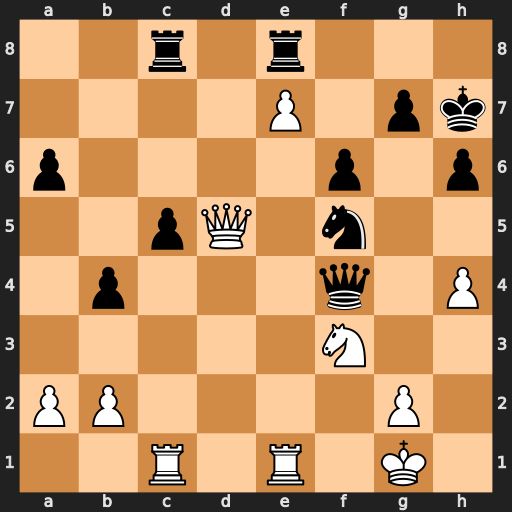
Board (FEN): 2r1r3/4P1pk/p4p1p/2pQ1n2/1p3q1P/5N2/PP4P1/2R1R1K1
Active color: w
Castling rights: -
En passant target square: -
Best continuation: Rc4 Ne3 Qd3+